Question: I've started a new project with MyFaces 2.1.8, Hibernate 4.1, tomcat 6.0.35 and RichaFaces 4.2.2.
I downloaded myFaces 2.1.8, richafces, tomcat and then in myEclipse added "Hibernate Capabilities" which added the hibernate jars. so below are the jars i have in lib:

and when I try to deploy it i get the following error:
<URL>
something is very wrong here. Line 19 says:
'''
could not find Factory: javax.faces.application.ApplicationFactory
'''
Is the above error to do with incompatibility of web container and tomcat? According to MyFaces 2.1.8:
'''
JSF 2.1 requires java 1.5 or later, JSP 2.1, JSTL 1.2 and a Java Servlet 2.5 implementation.
'''
which i think i meet so not sure why that exception is thrown.
'''
<?xml version="1.0" encoding="UTF-8"?>
<web-app id="WebApp_ID" version="2.5"
xmlns="http://java.sun.com/xml/ns/javaee"
xmlns:xsi="http://www.w3.org/2001/XMLSchema-instance" xsi:schemaLocation="http://java.sun.com/xml/ns/javaee http://java.sun.com/xml/ns/javaee/web-app_2_5.xsd">
<display-name>JSFAppliction</display-name>
<filter>
<filter-name>Faces Servlet</filter-name>
<filter-class>com.myNewApp.utils.SessionHandler</filter-class>
</filter>
<listener>
<listener-class>com.myNewApp.utils.SessionExpiredHandler</listener-class>
</listener>
<servlet>
<servlet-name>Faces Servlet</servlet-name>
<servlet-class>javax.faces.webapp.FacesServlet</servlet-class>
<load-on-startup>0</load-on-startup>
</servlet>
<servlet-mapping>
<servlet-name>Faces Servlet</servlet-name>
<url-pattern>*.faces</url-pattern>
</servlet-mapping>
<servlet-mapping>
<servlet-name>Faces Servlet</servlet-name>
<url-pattern>*.xhtml</url-pattern>
</servlet-mapping>
<context-param>
<param-name>javax.faces.CONFIG_FILES</param-name>
<param-value>/WEB-INF/faces-config.xml</param-value>
</context-param>
</web-app>
'''
somehow at Line 53 it's picking up Mojarra ? ('INFO: Initializing Mojarra 2.0.3 (FCS b03) for context '/myNewapp_admin'')!!
Is anyone able to tell what I've done wrong?
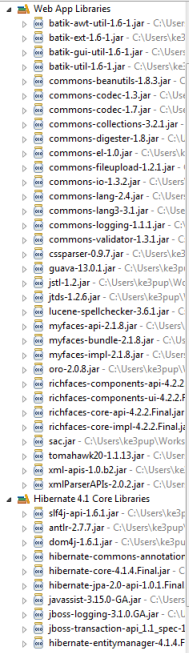
Answer: Did you try looking into the actual WEB-INF/lib of your generated war? Actually look in the deployment directory of Tomcat and not just in the view that the IDE presents.
I haven't used MyEclipse for a long time, but in the past I've seen it put conflicting and erroneous jars in the WEB-INF/lib directory when using its "Add ... Capabilities" feature.
Another cause might be that somehow the Mojarra jar or jars ended up in the /lib directory of Tomcat itself. Check that one too.